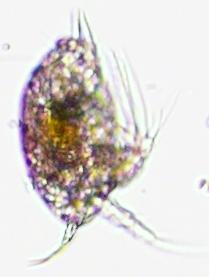
Label: Zooplankton